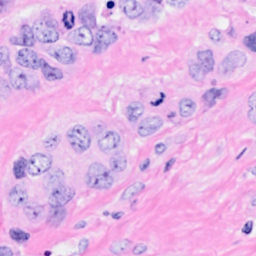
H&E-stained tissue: Breast